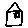
Label: house